Question: When I make my search form return from a search and display the result, the text query in the textfield is marked as if it were selected text but I don't want it selected:

<URL>
1) What's the best choice the present the search field, should the field be focused or like google when returning from a search, the query string should be on the search field like I've done but google has no focus on the field when returning from a search.
2) How to implement a solution?
What I'm doing now is
'''
<input placeholder="Search" name="query" size="20" id="searchtext" title="Search" class="placeholder" alt="q" type="text" value="{{query}}"><script type="text/javascript">
document.getElementById('searchtext').focus()
</script>
'''
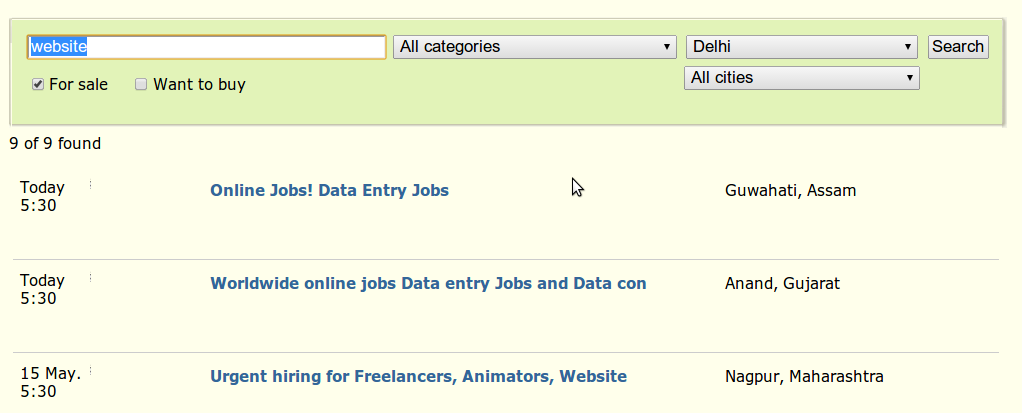
Answer: '''
input:focus::-webkit-input-placeholder { color:transparent; }
input:focus:-moz-placeholder { color:transparent; }
'''
or rather:
'''
::-webkit-input-placeholder { /* WebKit browsers */
color: #999;
}
:-moz-placeholder { /* Mozilla Firefox 4 to 18 */
color: #999;
}
::-moz-placeholder { /* Mozilla Firefox 19+ */
color: #999;
}
:-ms-input-placeholder { /* Internet Explorer 10+ */
color: #999;
}
'''